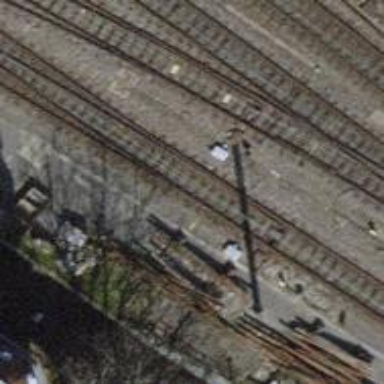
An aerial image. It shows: Railway switch.